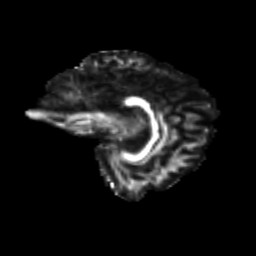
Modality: FA
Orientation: sagittal
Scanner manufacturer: siemens
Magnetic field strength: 3 T
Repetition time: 9.2 s
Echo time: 0.084 s